Field crop: tomato
Growth stage: 1
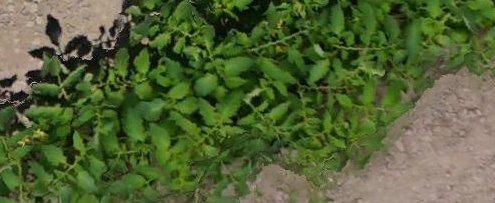
Species: tomato